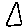
Label: triangle